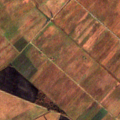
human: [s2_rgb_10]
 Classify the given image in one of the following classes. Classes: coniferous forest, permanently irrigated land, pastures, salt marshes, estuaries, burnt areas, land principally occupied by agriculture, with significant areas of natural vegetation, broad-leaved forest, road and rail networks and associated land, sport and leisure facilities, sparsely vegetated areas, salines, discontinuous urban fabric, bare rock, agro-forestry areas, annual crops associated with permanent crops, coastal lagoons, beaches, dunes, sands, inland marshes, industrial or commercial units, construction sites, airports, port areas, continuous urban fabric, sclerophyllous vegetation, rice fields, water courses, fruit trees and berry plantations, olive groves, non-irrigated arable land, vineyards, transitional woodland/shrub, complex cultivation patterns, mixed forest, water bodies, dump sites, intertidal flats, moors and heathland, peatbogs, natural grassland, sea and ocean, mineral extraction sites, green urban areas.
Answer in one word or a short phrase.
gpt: non-irrigated arable land, pastures